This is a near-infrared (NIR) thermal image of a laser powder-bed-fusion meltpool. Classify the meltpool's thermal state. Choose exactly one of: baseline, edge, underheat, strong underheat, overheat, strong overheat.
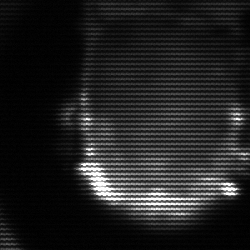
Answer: baseline